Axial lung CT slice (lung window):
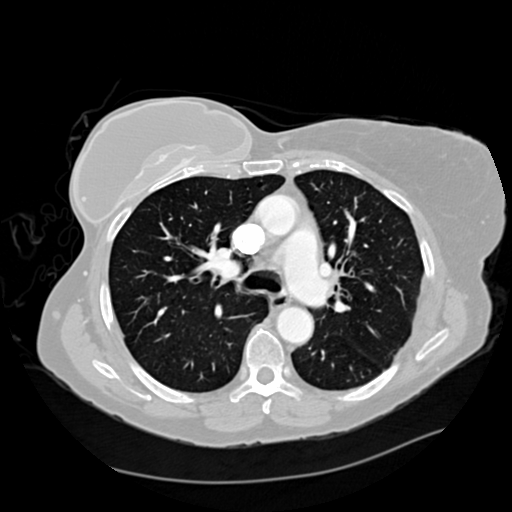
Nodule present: no